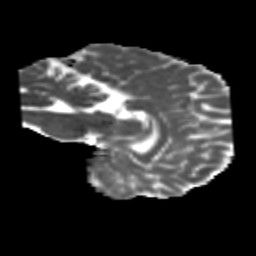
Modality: MD
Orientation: sagittal
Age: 35
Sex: female
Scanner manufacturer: siemens
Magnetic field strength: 3 T
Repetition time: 1.8 s
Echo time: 0.07 s